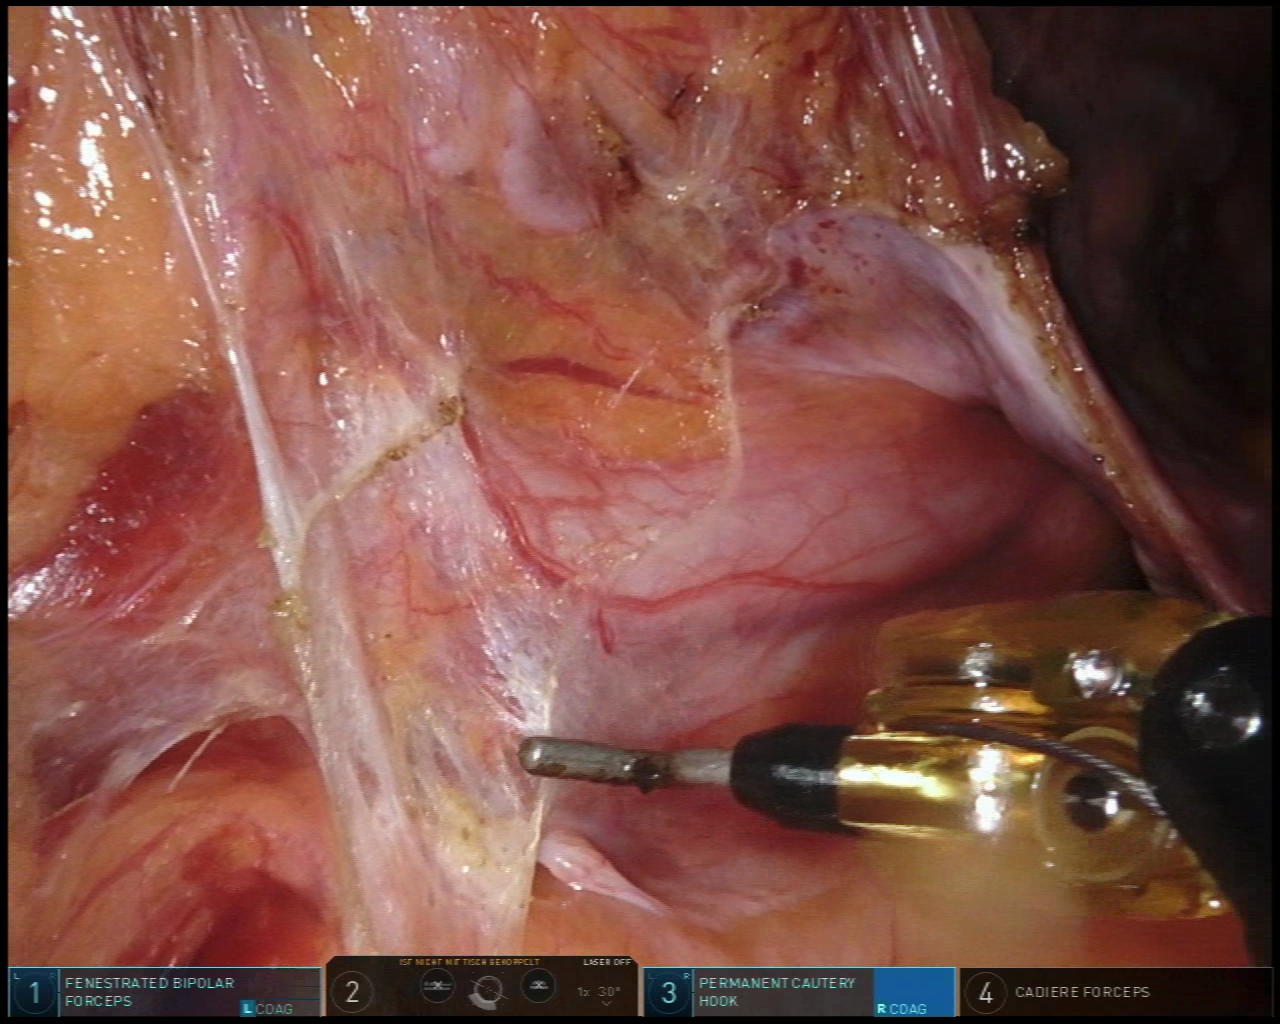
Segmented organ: ureter
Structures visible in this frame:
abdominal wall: yes
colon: no
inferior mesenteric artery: no
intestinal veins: no
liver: no
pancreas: no
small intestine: no
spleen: no
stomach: no
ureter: yes
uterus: no
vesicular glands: no